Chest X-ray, PA view. Patient: 40 years old, sex M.
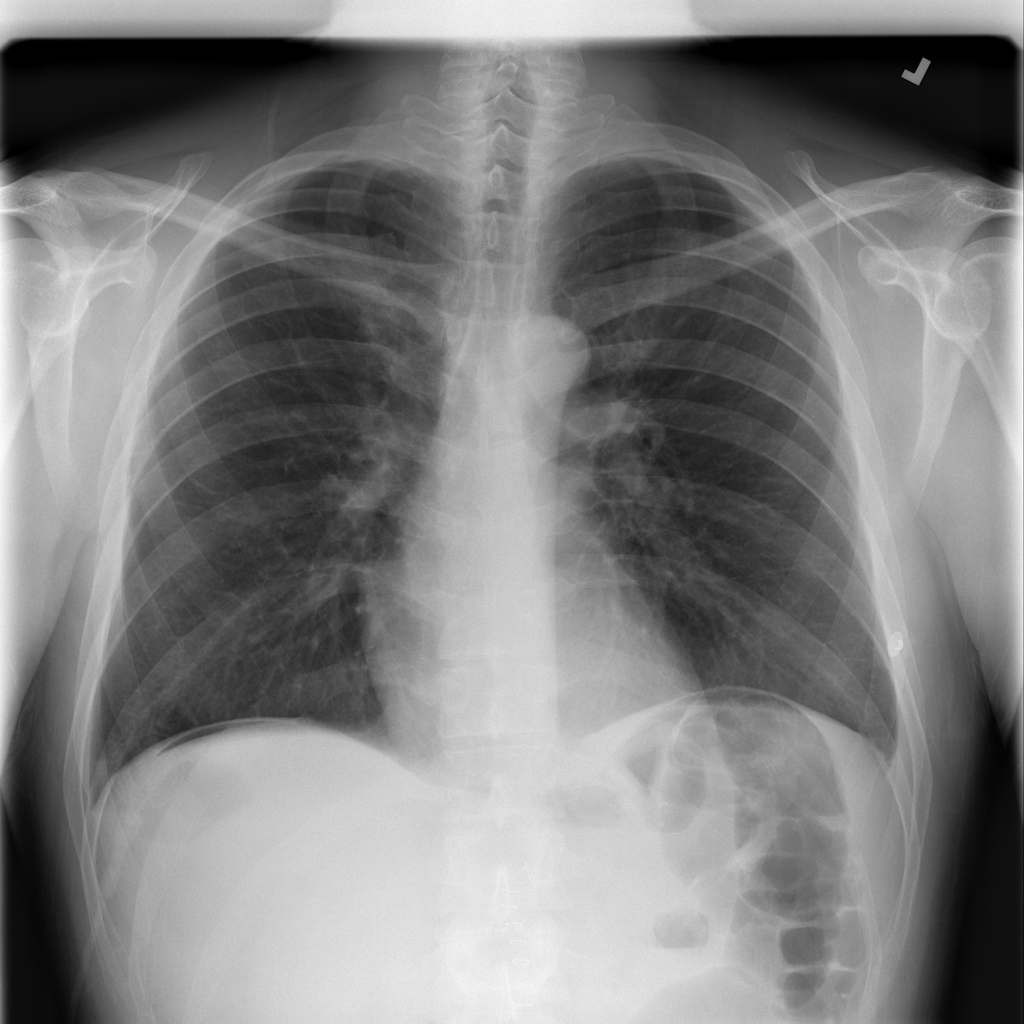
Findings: Effusion